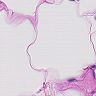
Metastatic tissue present: no